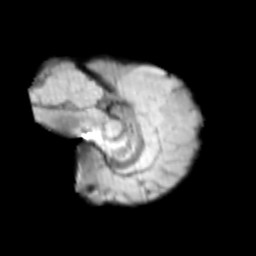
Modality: T2w
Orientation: sagittal
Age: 10
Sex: male
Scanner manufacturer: siemens
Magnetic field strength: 3 T
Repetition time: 3.8 s
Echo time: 0.07 s